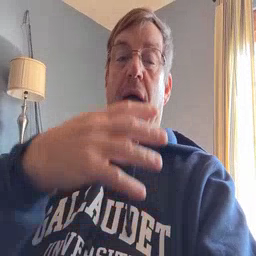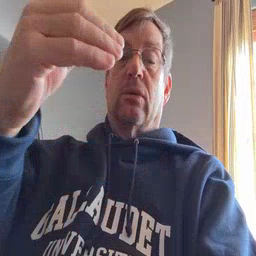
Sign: outside